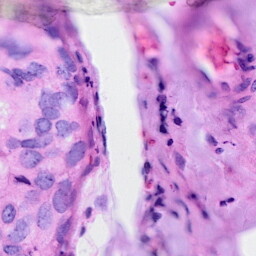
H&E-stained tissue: Breast